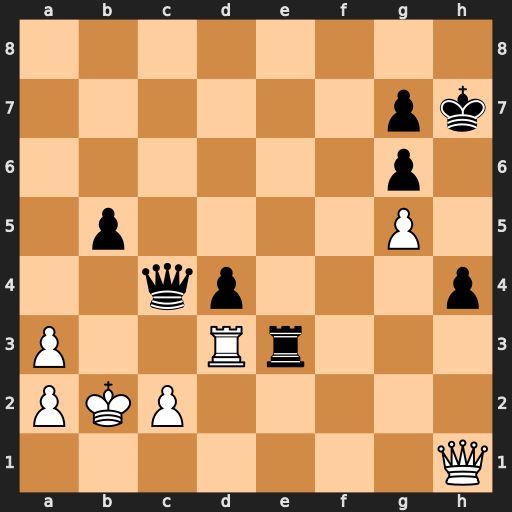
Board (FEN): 8/6pk/6p1/1p4P1/2qp3p/P2Rr3/PKP5/7Q
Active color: w
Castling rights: -
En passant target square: -
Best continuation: Qxh4+ Kg8 Rxe3 dxe3 Qxc4+ bxc4 Kc1